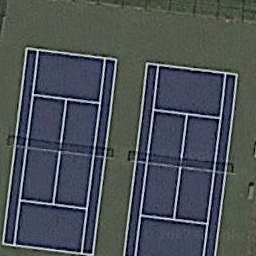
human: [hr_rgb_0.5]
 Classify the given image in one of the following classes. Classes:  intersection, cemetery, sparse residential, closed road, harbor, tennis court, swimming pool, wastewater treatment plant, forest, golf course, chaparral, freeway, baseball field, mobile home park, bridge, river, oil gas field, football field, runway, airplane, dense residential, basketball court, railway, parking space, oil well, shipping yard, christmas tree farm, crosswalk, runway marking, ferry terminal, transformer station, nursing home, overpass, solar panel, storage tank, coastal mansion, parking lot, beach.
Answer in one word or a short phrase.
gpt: tennis court